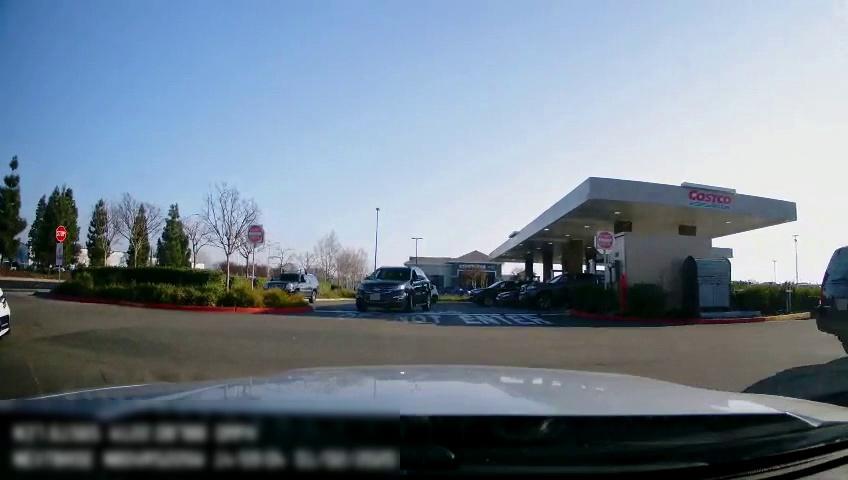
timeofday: Day
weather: Sunny
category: Drivable Space
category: Vehicles | SUV
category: Vehicles | SUV
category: Vehicles | SUV
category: Vehicles | SUV
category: Vehicles | SUV
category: Vehicles | Car
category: Vehicles | SUV
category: Vehicles | Car
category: Traffic | Signs
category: Traffic | Signs
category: Traffic | Signs